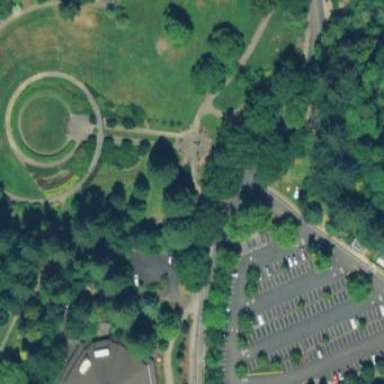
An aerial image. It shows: Park with memorial.